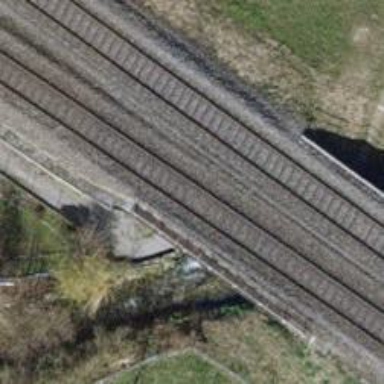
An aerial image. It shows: Railway bridge with electrified tracks and single contact line.